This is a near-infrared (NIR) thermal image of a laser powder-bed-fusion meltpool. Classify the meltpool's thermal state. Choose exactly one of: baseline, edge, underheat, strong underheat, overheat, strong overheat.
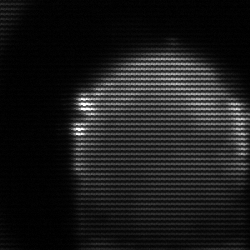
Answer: edge